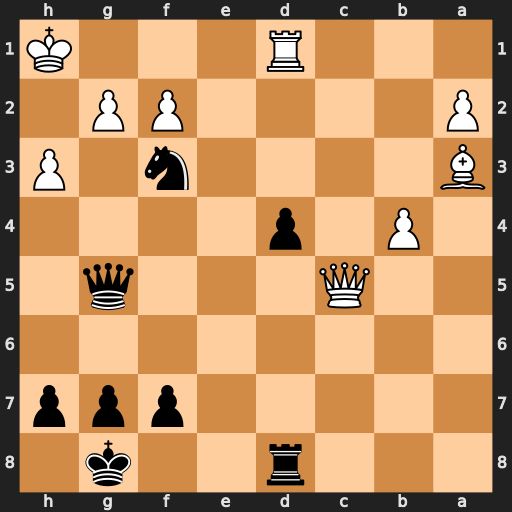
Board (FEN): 3r2k1/5ppp/8/2Q3q1/1P1p4/B4n1P/P4PP1/3R3K
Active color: b
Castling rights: -
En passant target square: -
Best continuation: Qf4 gxf3 Qxf3+ Kg1 Qxd1+